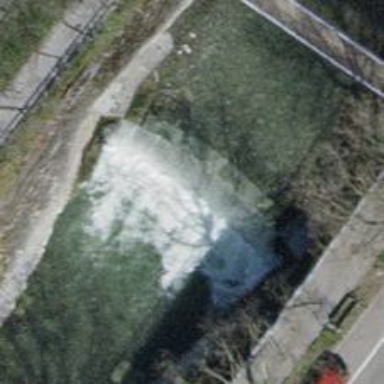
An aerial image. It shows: Weir in waterway.